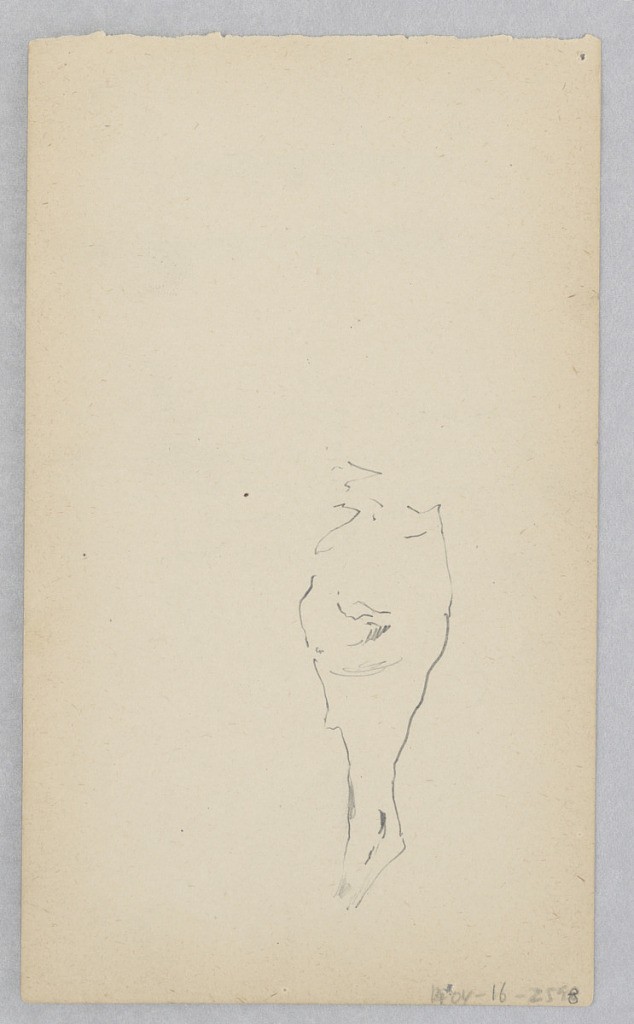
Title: Landscape
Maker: Robert Frederick Blum, American, 1857–1903
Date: n.d.
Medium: Graphite on wove paper
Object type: Drawing
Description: Partial sketch of a landscape with a mountain range on the horizon.